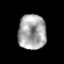
Tissue: prostate
Cell type: T cells
Senescence score: 0.2498
Nuclear area (px): 958
Mean DAPI intensity: 166.246